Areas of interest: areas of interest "Taihu Ancient Town"
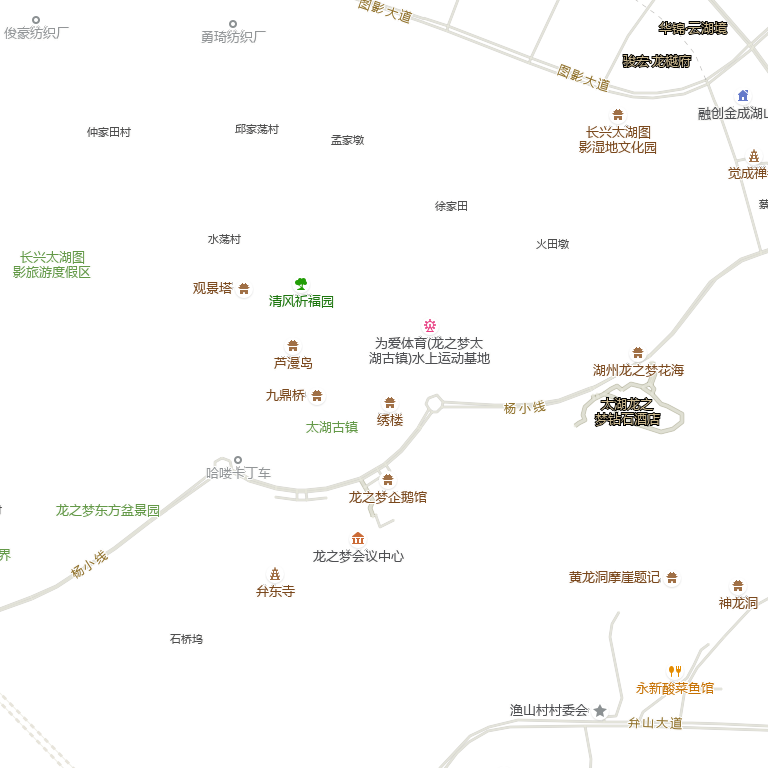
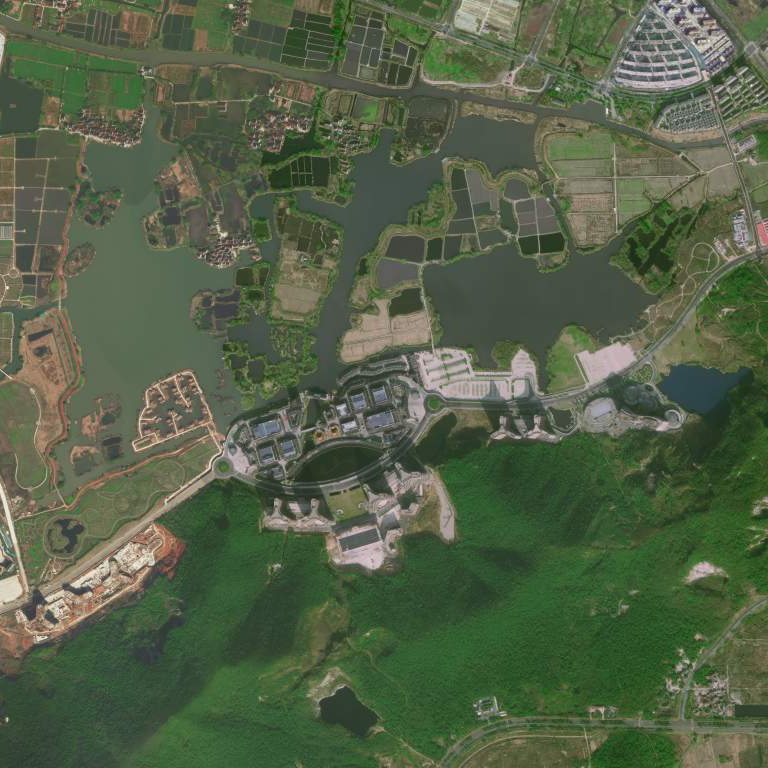